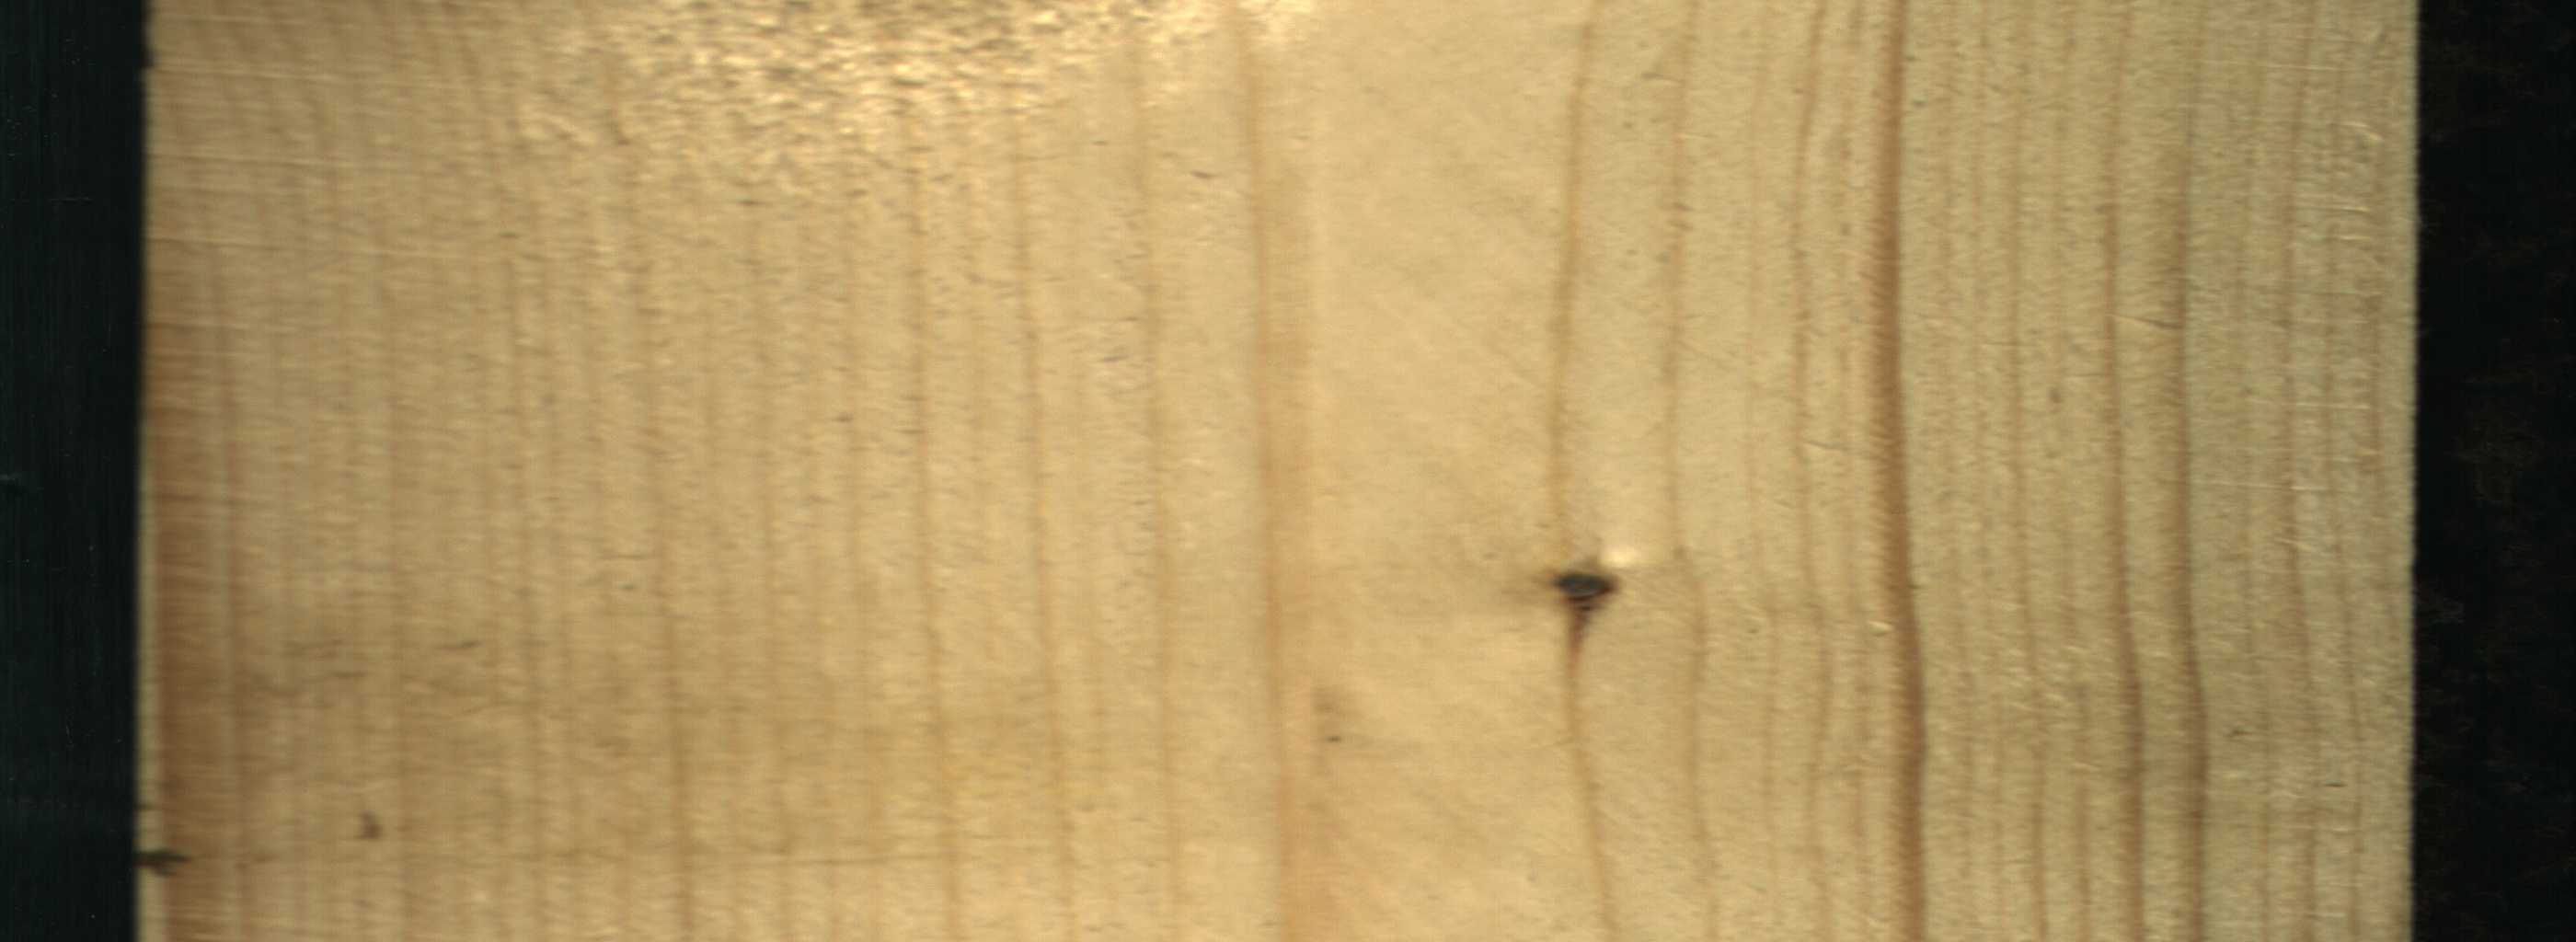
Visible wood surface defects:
Live_Knot